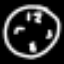
Label: clock